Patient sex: M
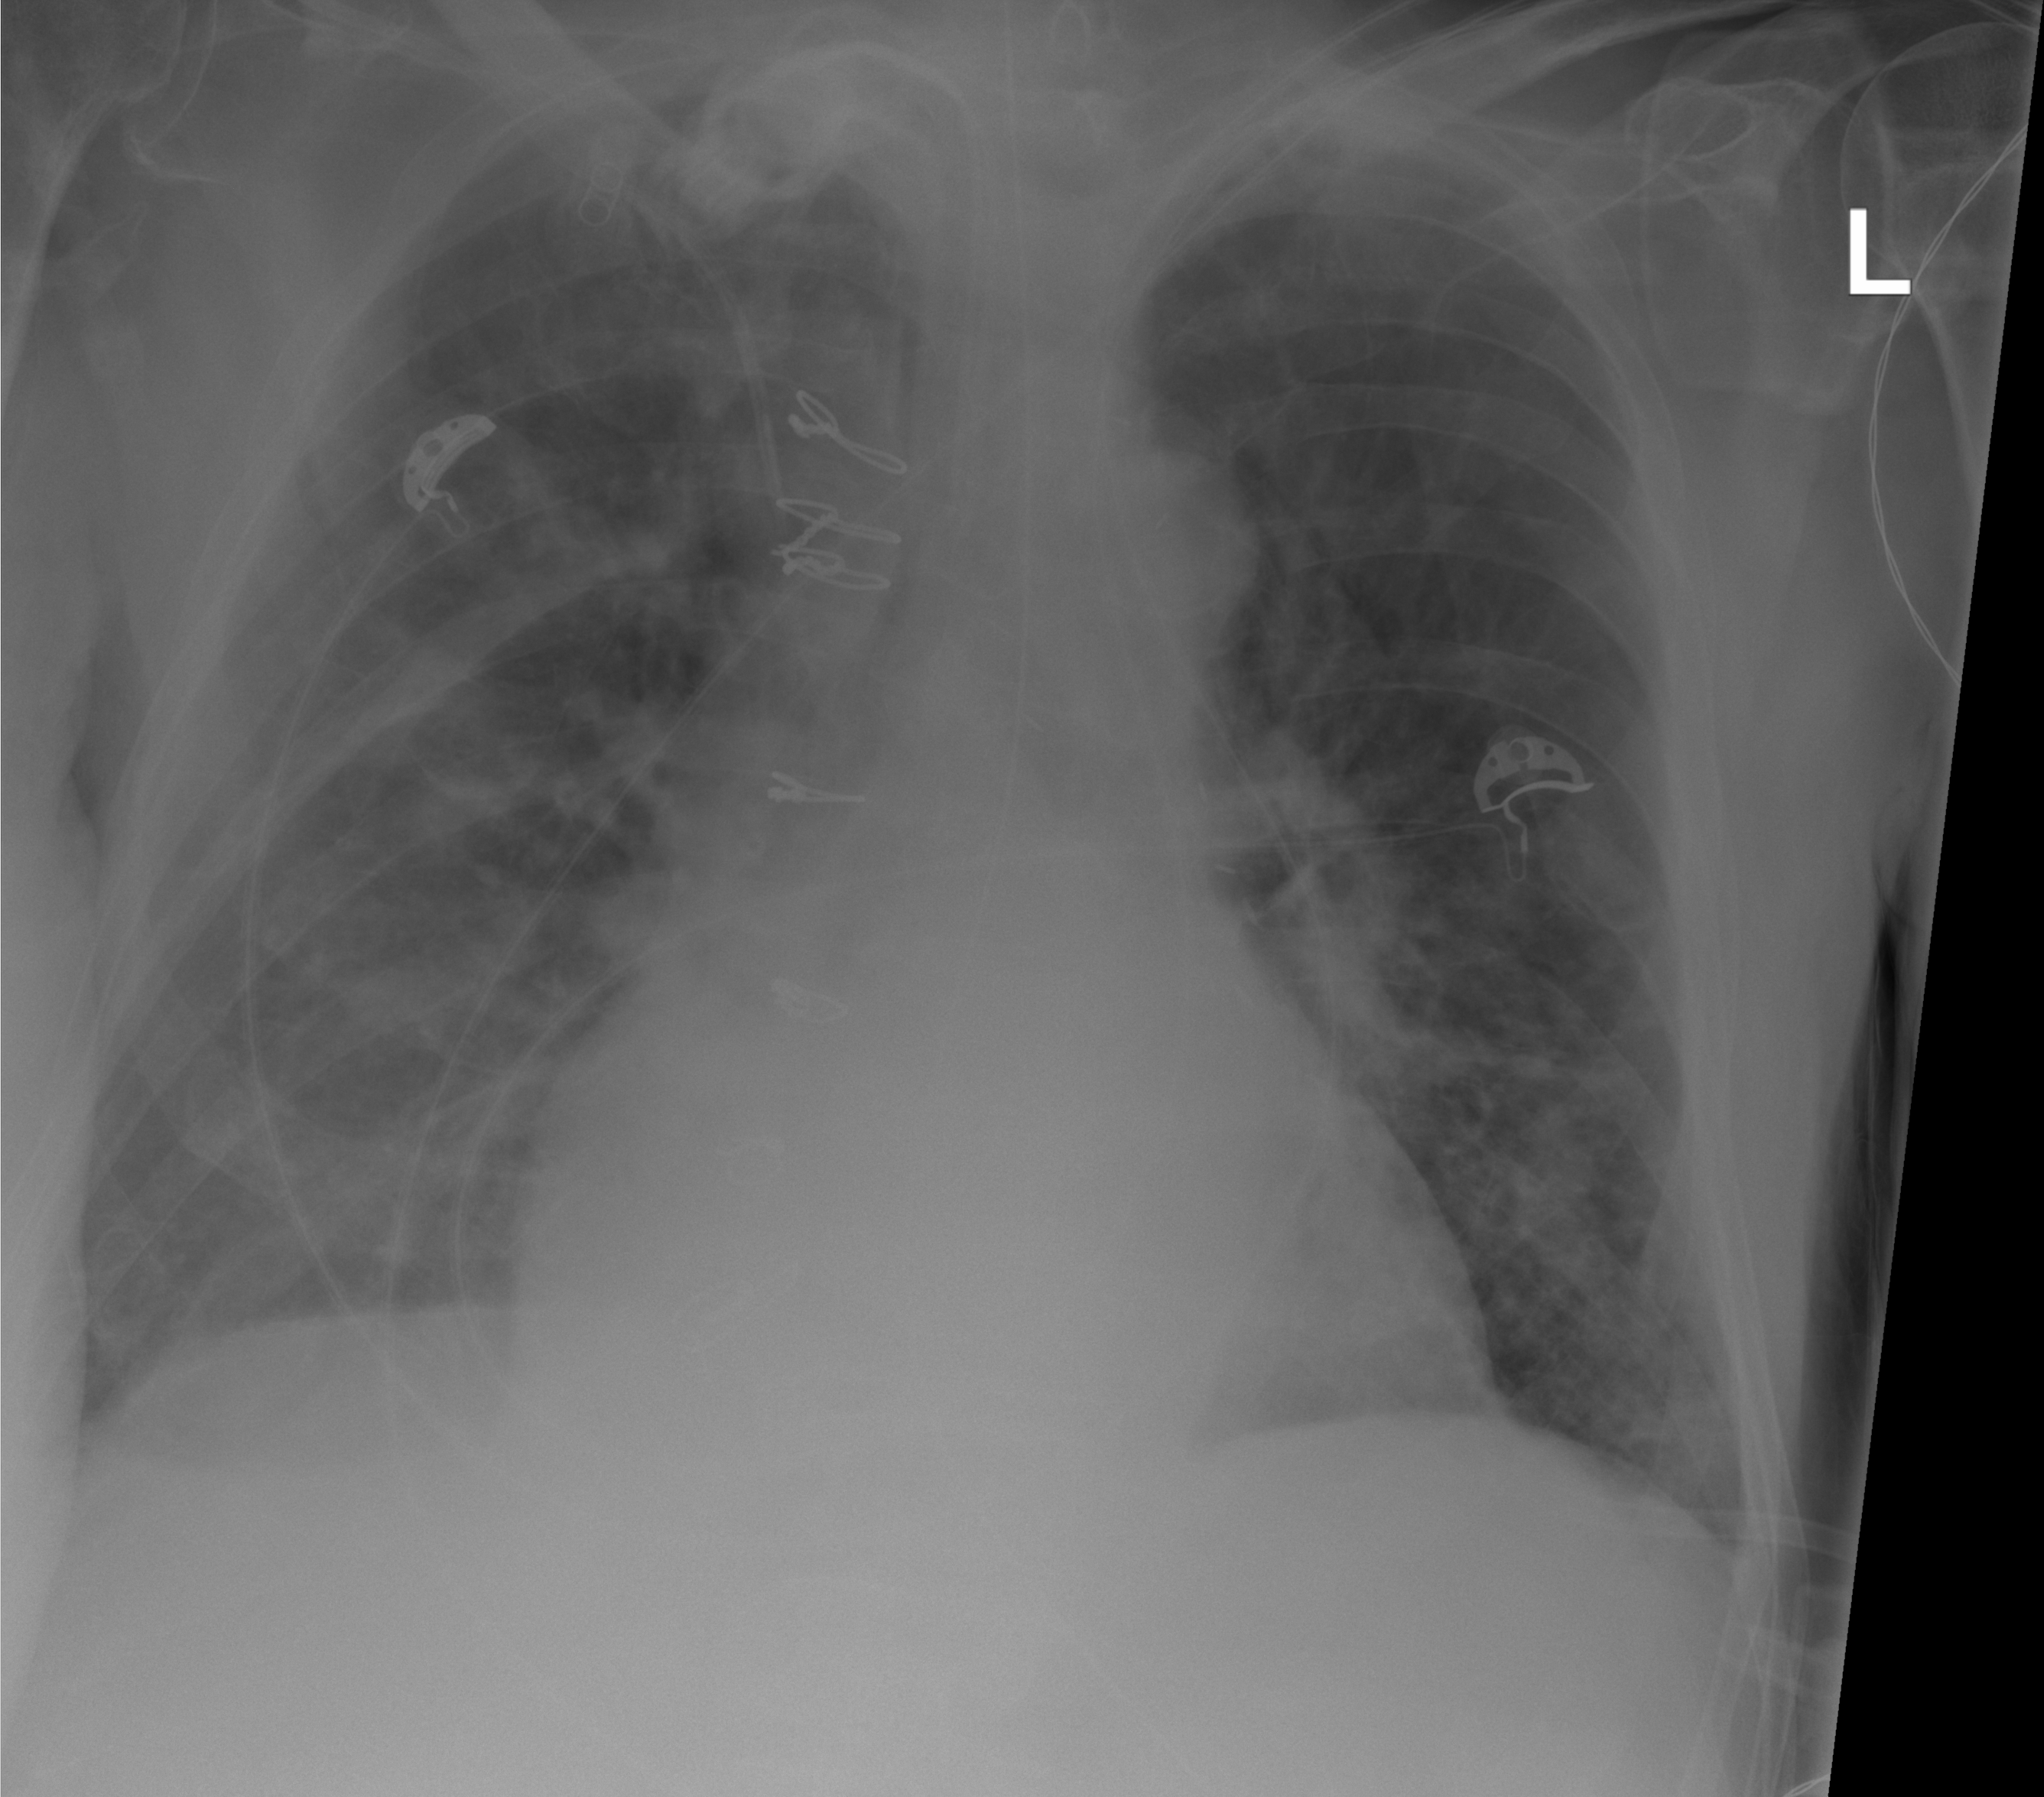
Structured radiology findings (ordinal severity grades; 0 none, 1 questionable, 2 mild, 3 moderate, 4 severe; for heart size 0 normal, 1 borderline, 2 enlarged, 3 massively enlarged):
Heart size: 2
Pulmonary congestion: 2
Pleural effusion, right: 0
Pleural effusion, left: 0
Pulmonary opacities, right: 1
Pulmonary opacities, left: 2
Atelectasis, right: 2
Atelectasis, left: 3